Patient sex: M
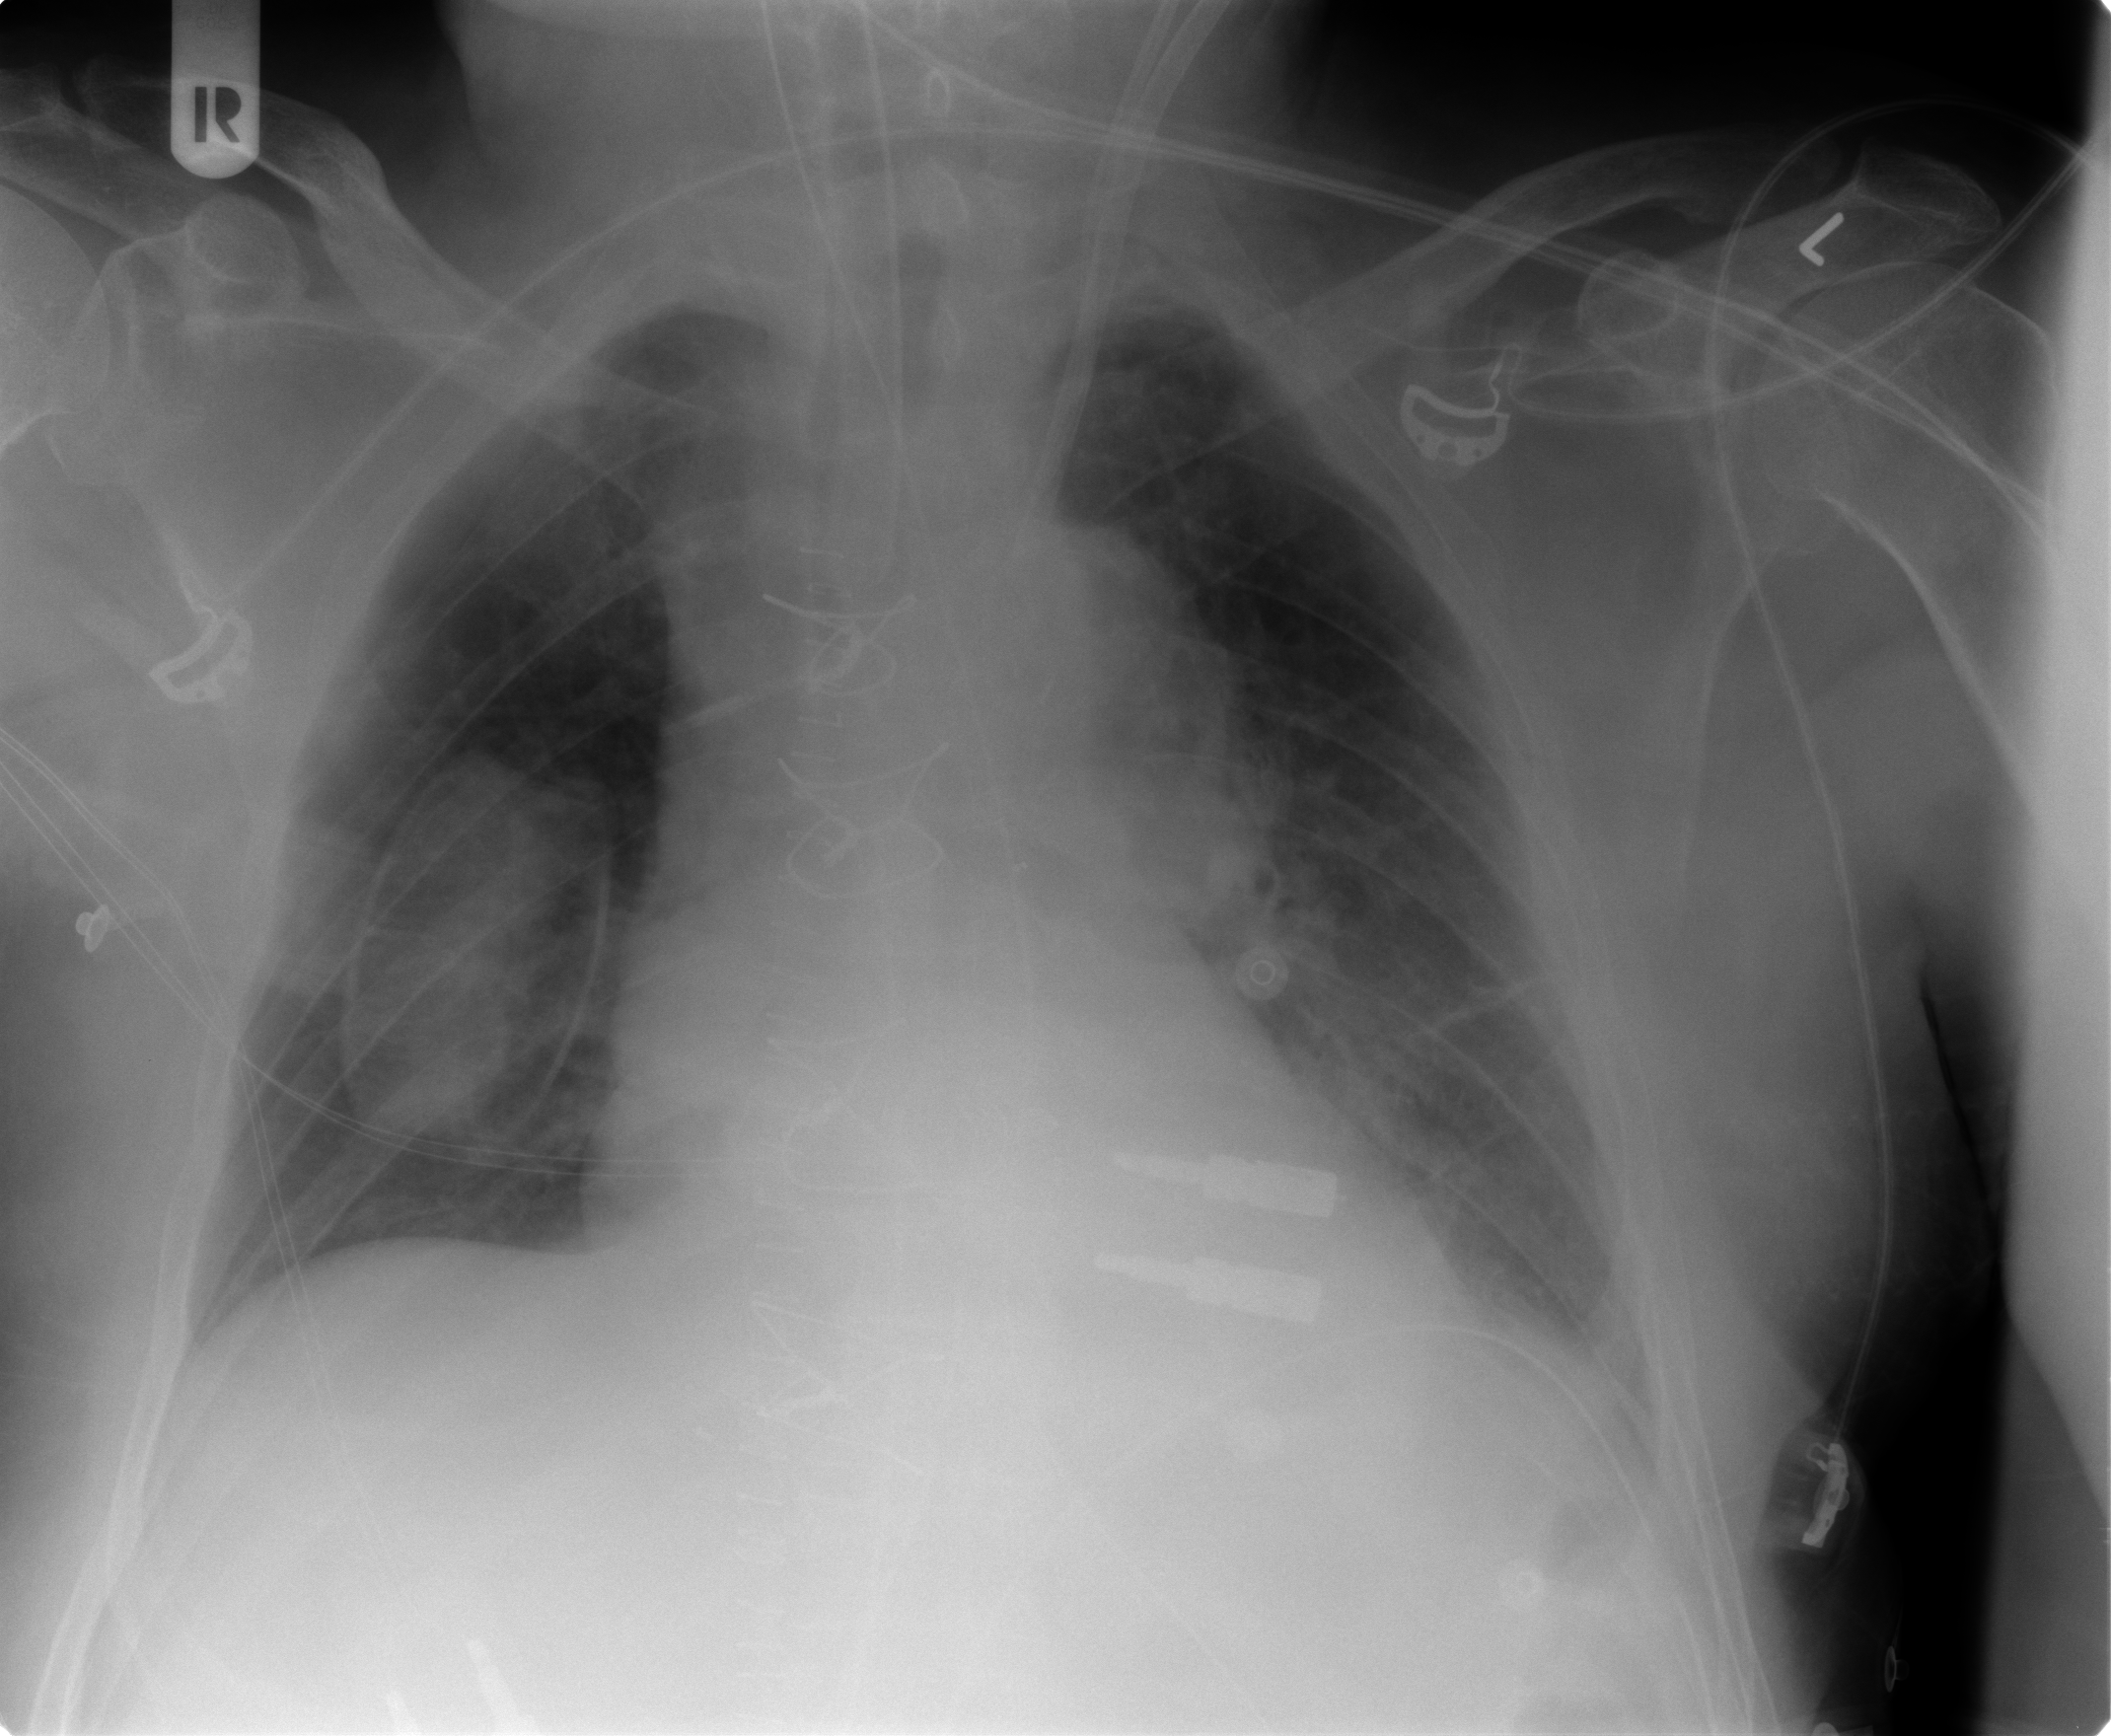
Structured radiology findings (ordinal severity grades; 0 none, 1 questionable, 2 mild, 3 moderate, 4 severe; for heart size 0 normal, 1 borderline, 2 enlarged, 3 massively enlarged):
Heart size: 0
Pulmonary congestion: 2
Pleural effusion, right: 1
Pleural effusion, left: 2
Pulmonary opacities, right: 0
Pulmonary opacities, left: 0
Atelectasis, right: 0
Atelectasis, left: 2